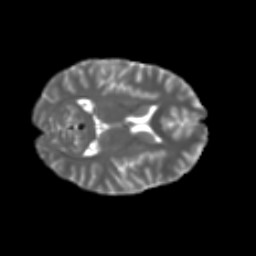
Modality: T2w
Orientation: axial
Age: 22
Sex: female
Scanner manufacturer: ge
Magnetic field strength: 3 T
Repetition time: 7.8 s
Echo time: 0.0606 s